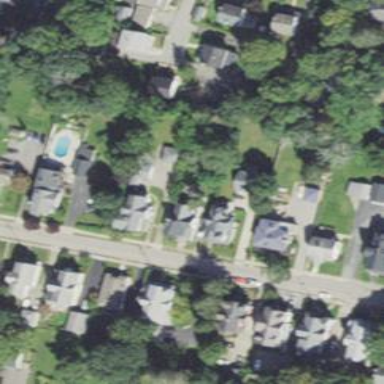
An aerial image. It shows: Residential driveway used as service road.